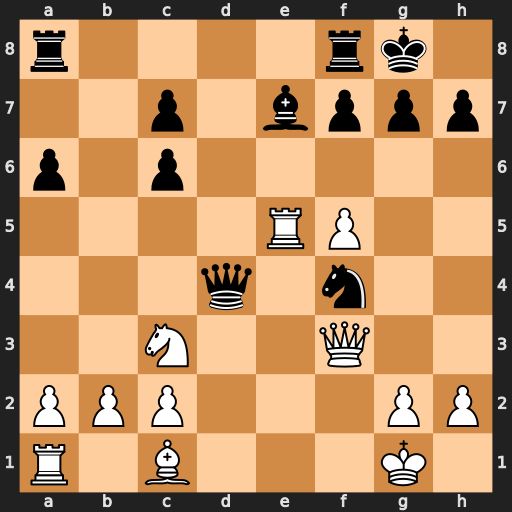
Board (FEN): r4rk1/2p1bppp/p1p5/4RP2/3q1n2/2N2Q2/PPP3PP/R1B3K1
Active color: w
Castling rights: -
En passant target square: -
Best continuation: Qe3 Qxe3+ Bxe3